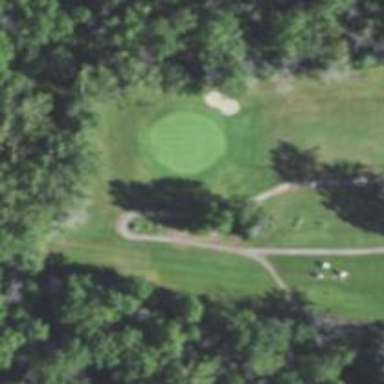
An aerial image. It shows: Footway that doubles as golf path.